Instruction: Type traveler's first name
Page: traveler
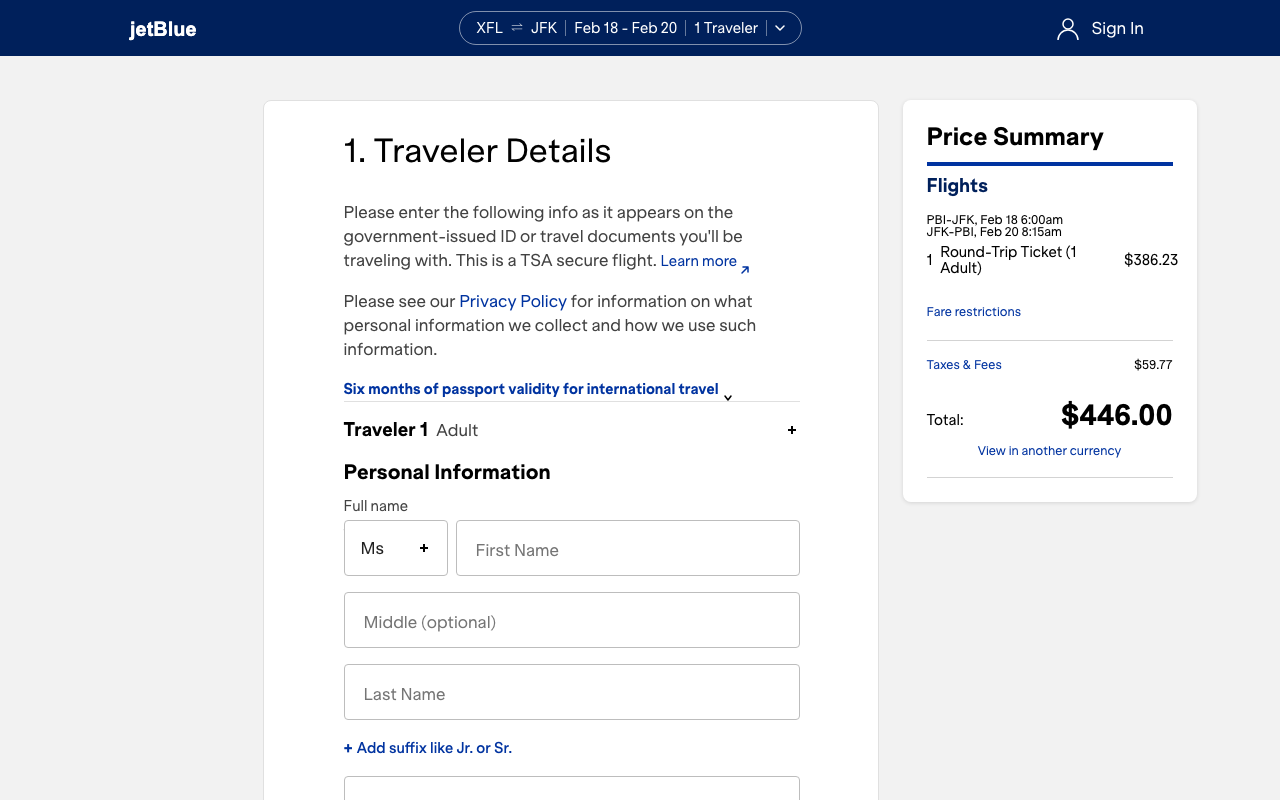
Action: type